Question: I have download file from github and
Placed under a folder
Now i have include this file under Share Extension
# import "MBProgressHUD.h".
When i an trying to build an app. it is giving me an error. MBProgressHUD.h not found.
any idea how to resolve this.
I am using ionic framwork and new to ios and mac.
Error ScreenShot

Thanks
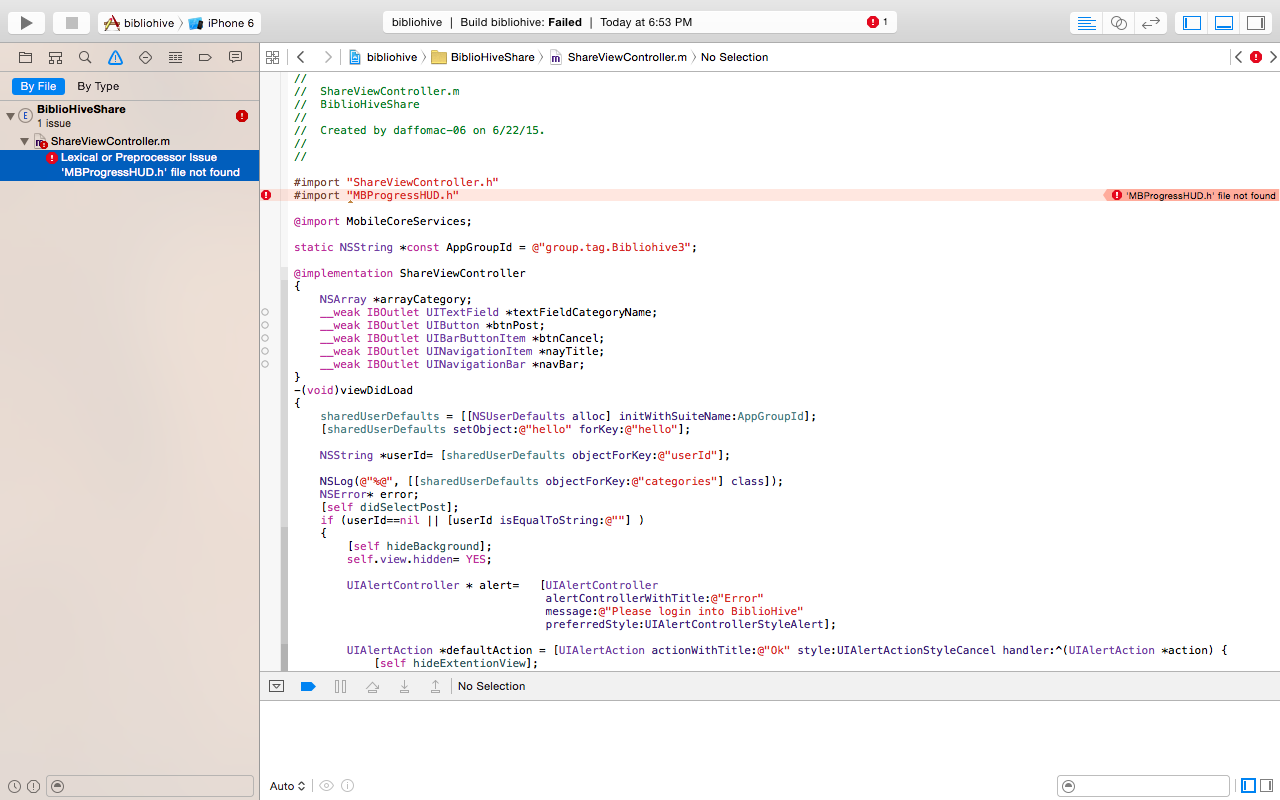
Answer: Do as suggested by Pravin Tate.
If problem not solved, In addition :
Set the target membership for the 'MBProgressHUD' with the 'BiblioHiveShare'

You will found target membership in 'MBProgressHUD' files
Remove the files from your project.
When you add it back then you will find this window.

Select the targets
If you added new target manually then you can change target from File inspector at right panel

Hope it will help you.